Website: walmart
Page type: address-validator
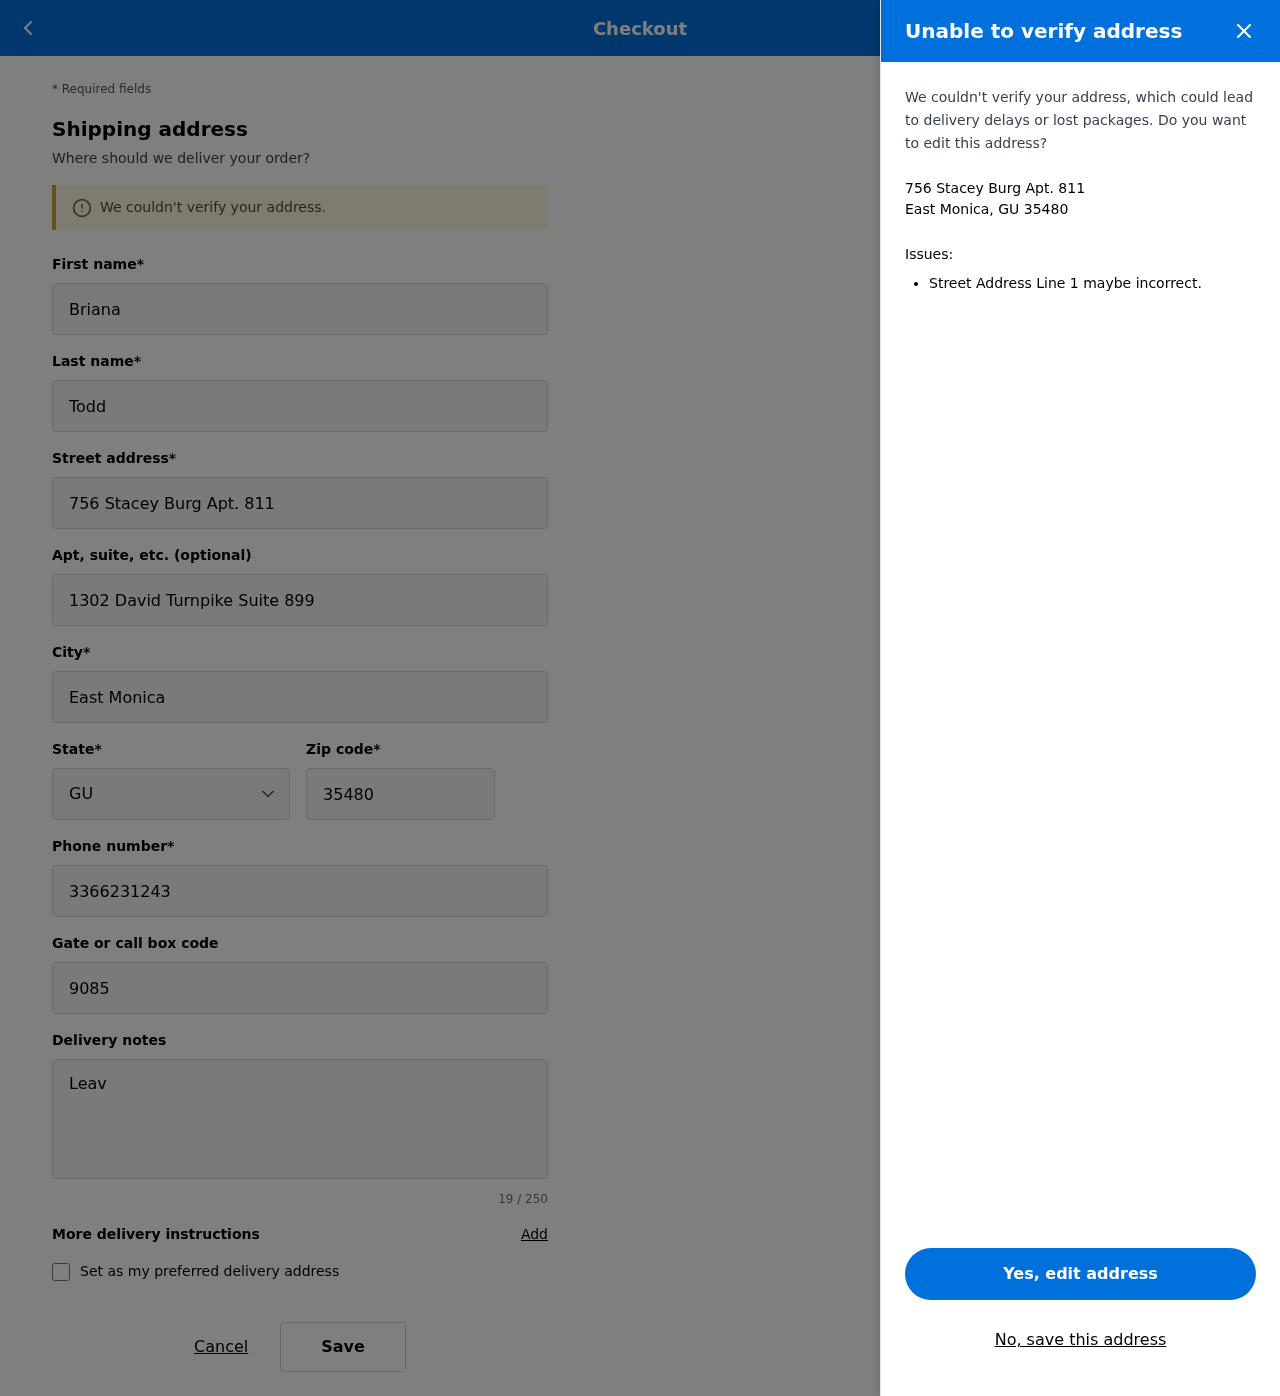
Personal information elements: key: PII_CITY_STATE_ZIP
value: East Monica, GU 35480
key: PII_DELIVERY_INSTRUCTIONS
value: Leave at back porch
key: PII_STATE_ABBR
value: GU
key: PII_STREET
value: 756 Stacey Burg Apt. 811
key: PII_FIRSTNAME
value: Briana
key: PII_LASTNAME
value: Todd
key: PII_STREET2
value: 1302 David Turnpike Suite 899
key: PII_CITY
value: East Monica
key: PII_POSTCODE
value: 35480
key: PII_PHONE
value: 3366231243
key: PII_SECURITY_CODE
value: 9085